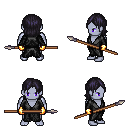
a pixel art fantasy rpg character, male body template, dark elf, purple skin, gray robe, white pants, raven long bangs hairstyle, gold gloves, spear, four views (front, back, left, right), 2x2 character sprite sheet, small pixel art, hard edges, no anti-aliasing